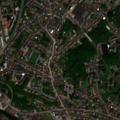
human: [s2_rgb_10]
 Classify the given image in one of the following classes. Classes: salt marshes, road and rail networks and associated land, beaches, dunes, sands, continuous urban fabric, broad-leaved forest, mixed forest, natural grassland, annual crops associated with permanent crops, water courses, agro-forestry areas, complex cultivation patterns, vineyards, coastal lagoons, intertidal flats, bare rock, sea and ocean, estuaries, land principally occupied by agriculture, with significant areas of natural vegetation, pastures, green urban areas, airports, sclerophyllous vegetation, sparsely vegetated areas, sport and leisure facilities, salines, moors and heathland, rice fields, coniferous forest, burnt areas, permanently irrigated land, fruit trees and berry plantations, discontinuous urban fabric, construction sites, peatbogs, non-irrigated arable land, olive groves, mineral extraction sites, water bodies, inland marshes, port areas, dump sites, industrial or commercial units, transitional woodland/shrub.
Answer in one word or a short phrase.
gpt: discontinuous urban fabric, industrial or commercial units